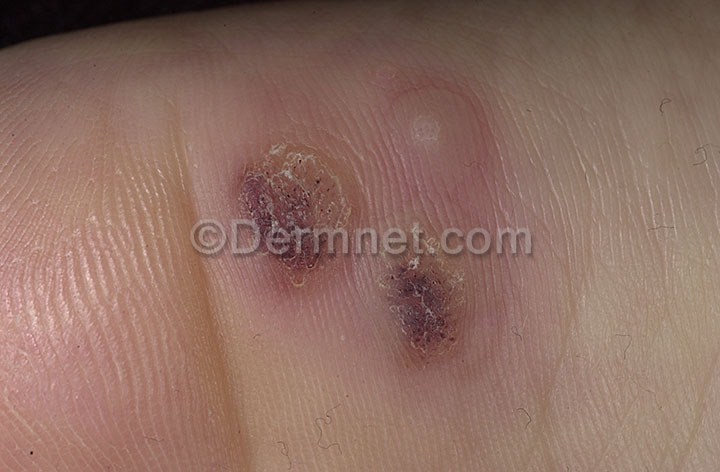
Disease: Warts Molluscum and other Viral Infections